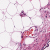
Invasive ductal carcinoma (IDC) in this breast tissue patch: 0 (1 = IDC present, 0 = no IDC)